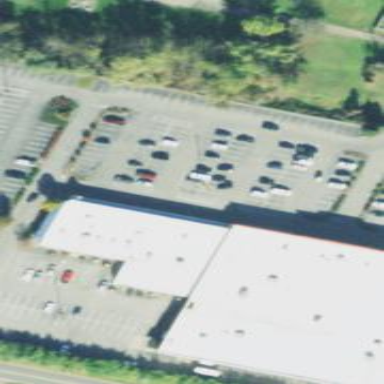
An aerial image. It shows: Parking area.